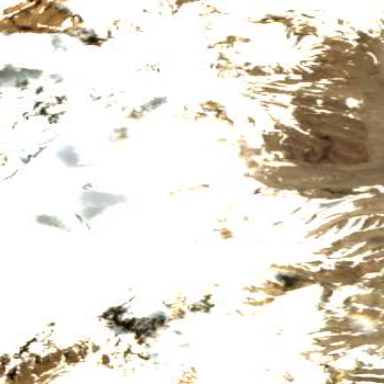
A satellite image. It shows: Majestic glacier in the distance.